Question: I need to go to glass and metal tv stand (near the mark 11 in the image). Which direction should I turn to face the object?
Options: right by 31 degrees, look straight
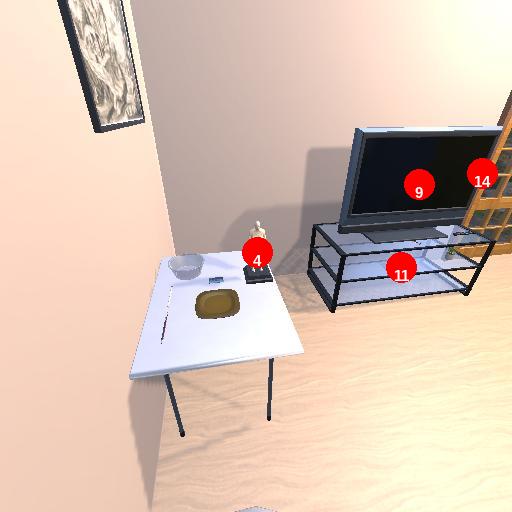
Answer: right by 31 degrees